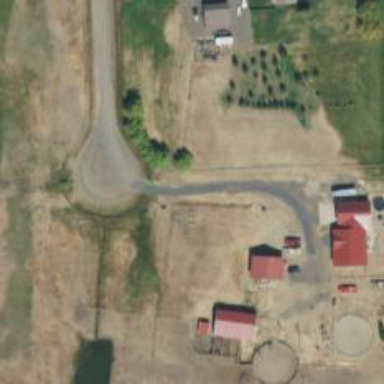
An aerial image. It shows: Driveway leading to service road.